Field crop: maize
Growth stage: 1
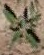
Species: atriplex